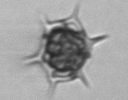
Label: Dictyocha